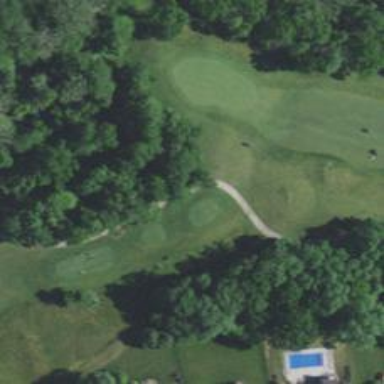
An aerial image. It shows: Golf path made of asphalt.